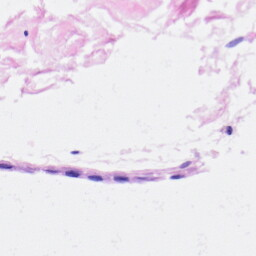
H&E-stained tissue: Heart